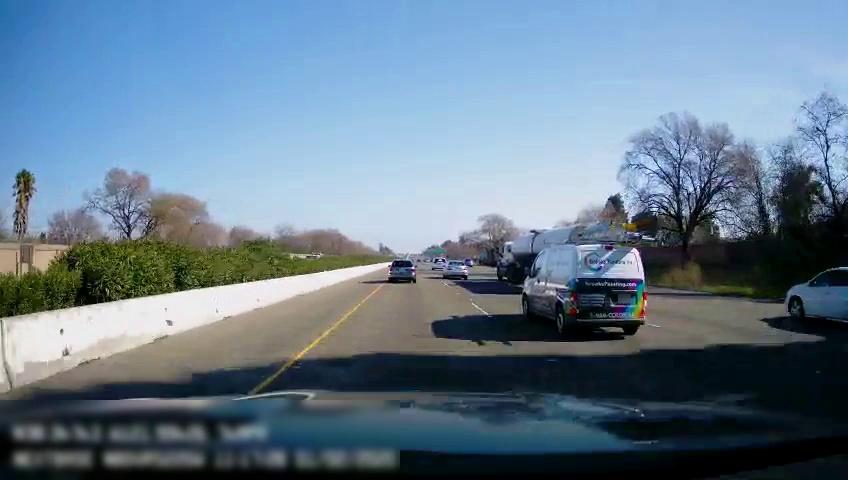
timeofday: Day
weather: Sunny
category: Drivable Space
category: Vehicles | Car
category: Vehicles | Car
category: Vehicles | Van
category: Vehicles | Truck
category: Vehicles | Car
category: Lanes | Current Lane
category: Lanes | Current Lane
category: Lanes | Alternate Lane